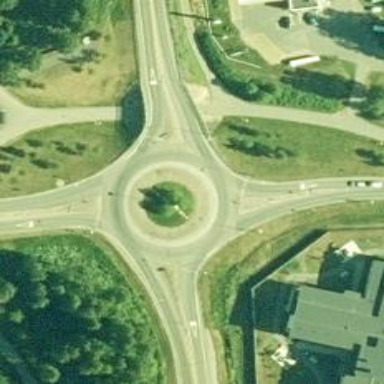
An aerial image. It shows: Secondary road made of asphalt leading to roundabout.